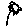
Label: flower